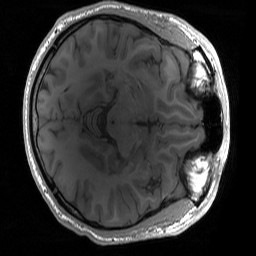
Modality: T1w
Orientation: axial
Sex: male
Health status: ill
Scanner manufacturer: siemens
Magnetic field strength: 3 T
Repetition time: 1.57 s
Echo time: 0.00275 s